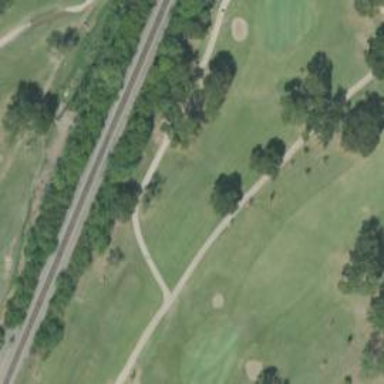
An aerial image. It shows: Path for golf carts.